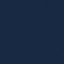
Land use / land cover: SeaLake